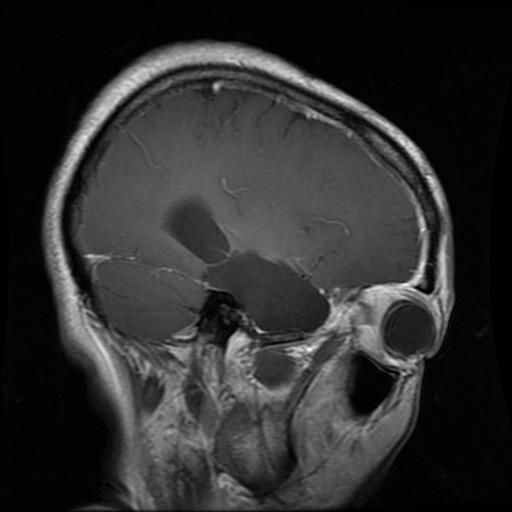
Label: glioma